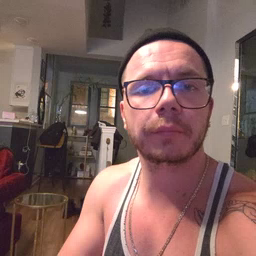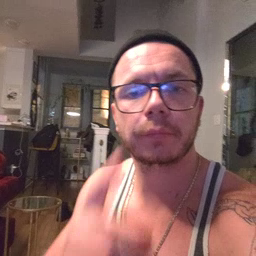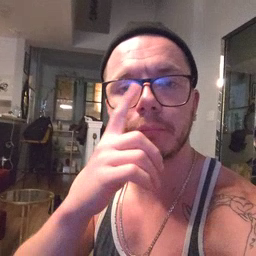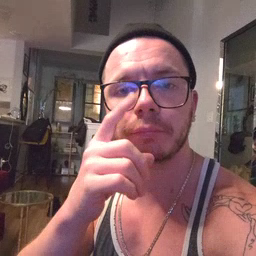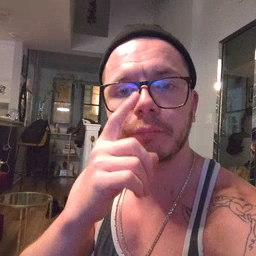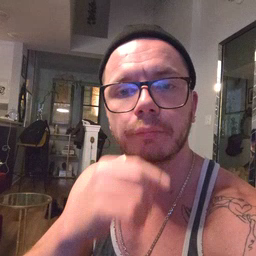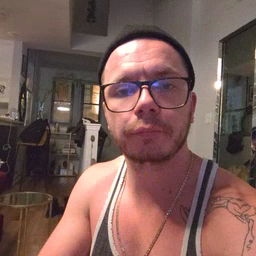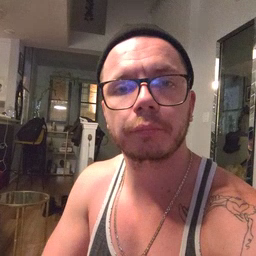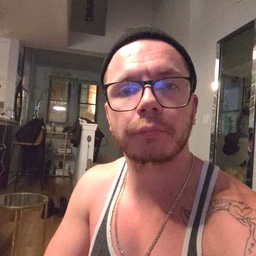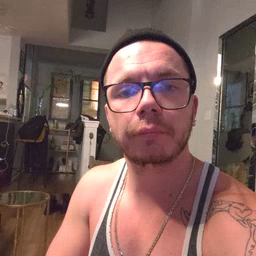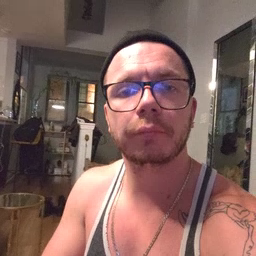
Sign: mouse